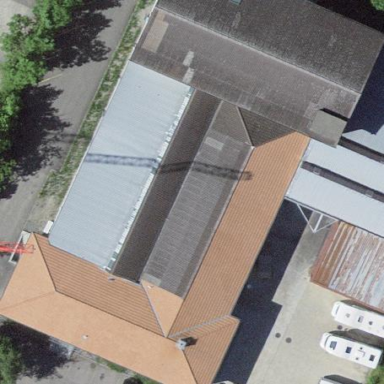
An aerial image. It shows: Industrial building.